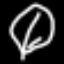
Label: leaf